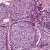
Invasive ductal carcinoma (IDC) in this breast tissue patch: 1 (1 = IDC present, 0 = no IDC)